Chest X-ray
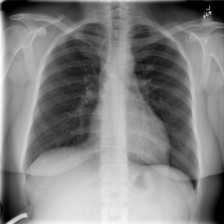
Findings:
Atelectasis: negative
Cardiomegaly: negative
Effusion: negative
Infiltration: negative
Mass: negative
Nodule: negative
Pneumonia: negative
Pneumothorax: negative
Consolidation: negative
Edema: negative
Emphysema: negative
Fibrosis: negative
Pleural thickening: negative
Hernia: negative